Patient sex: F
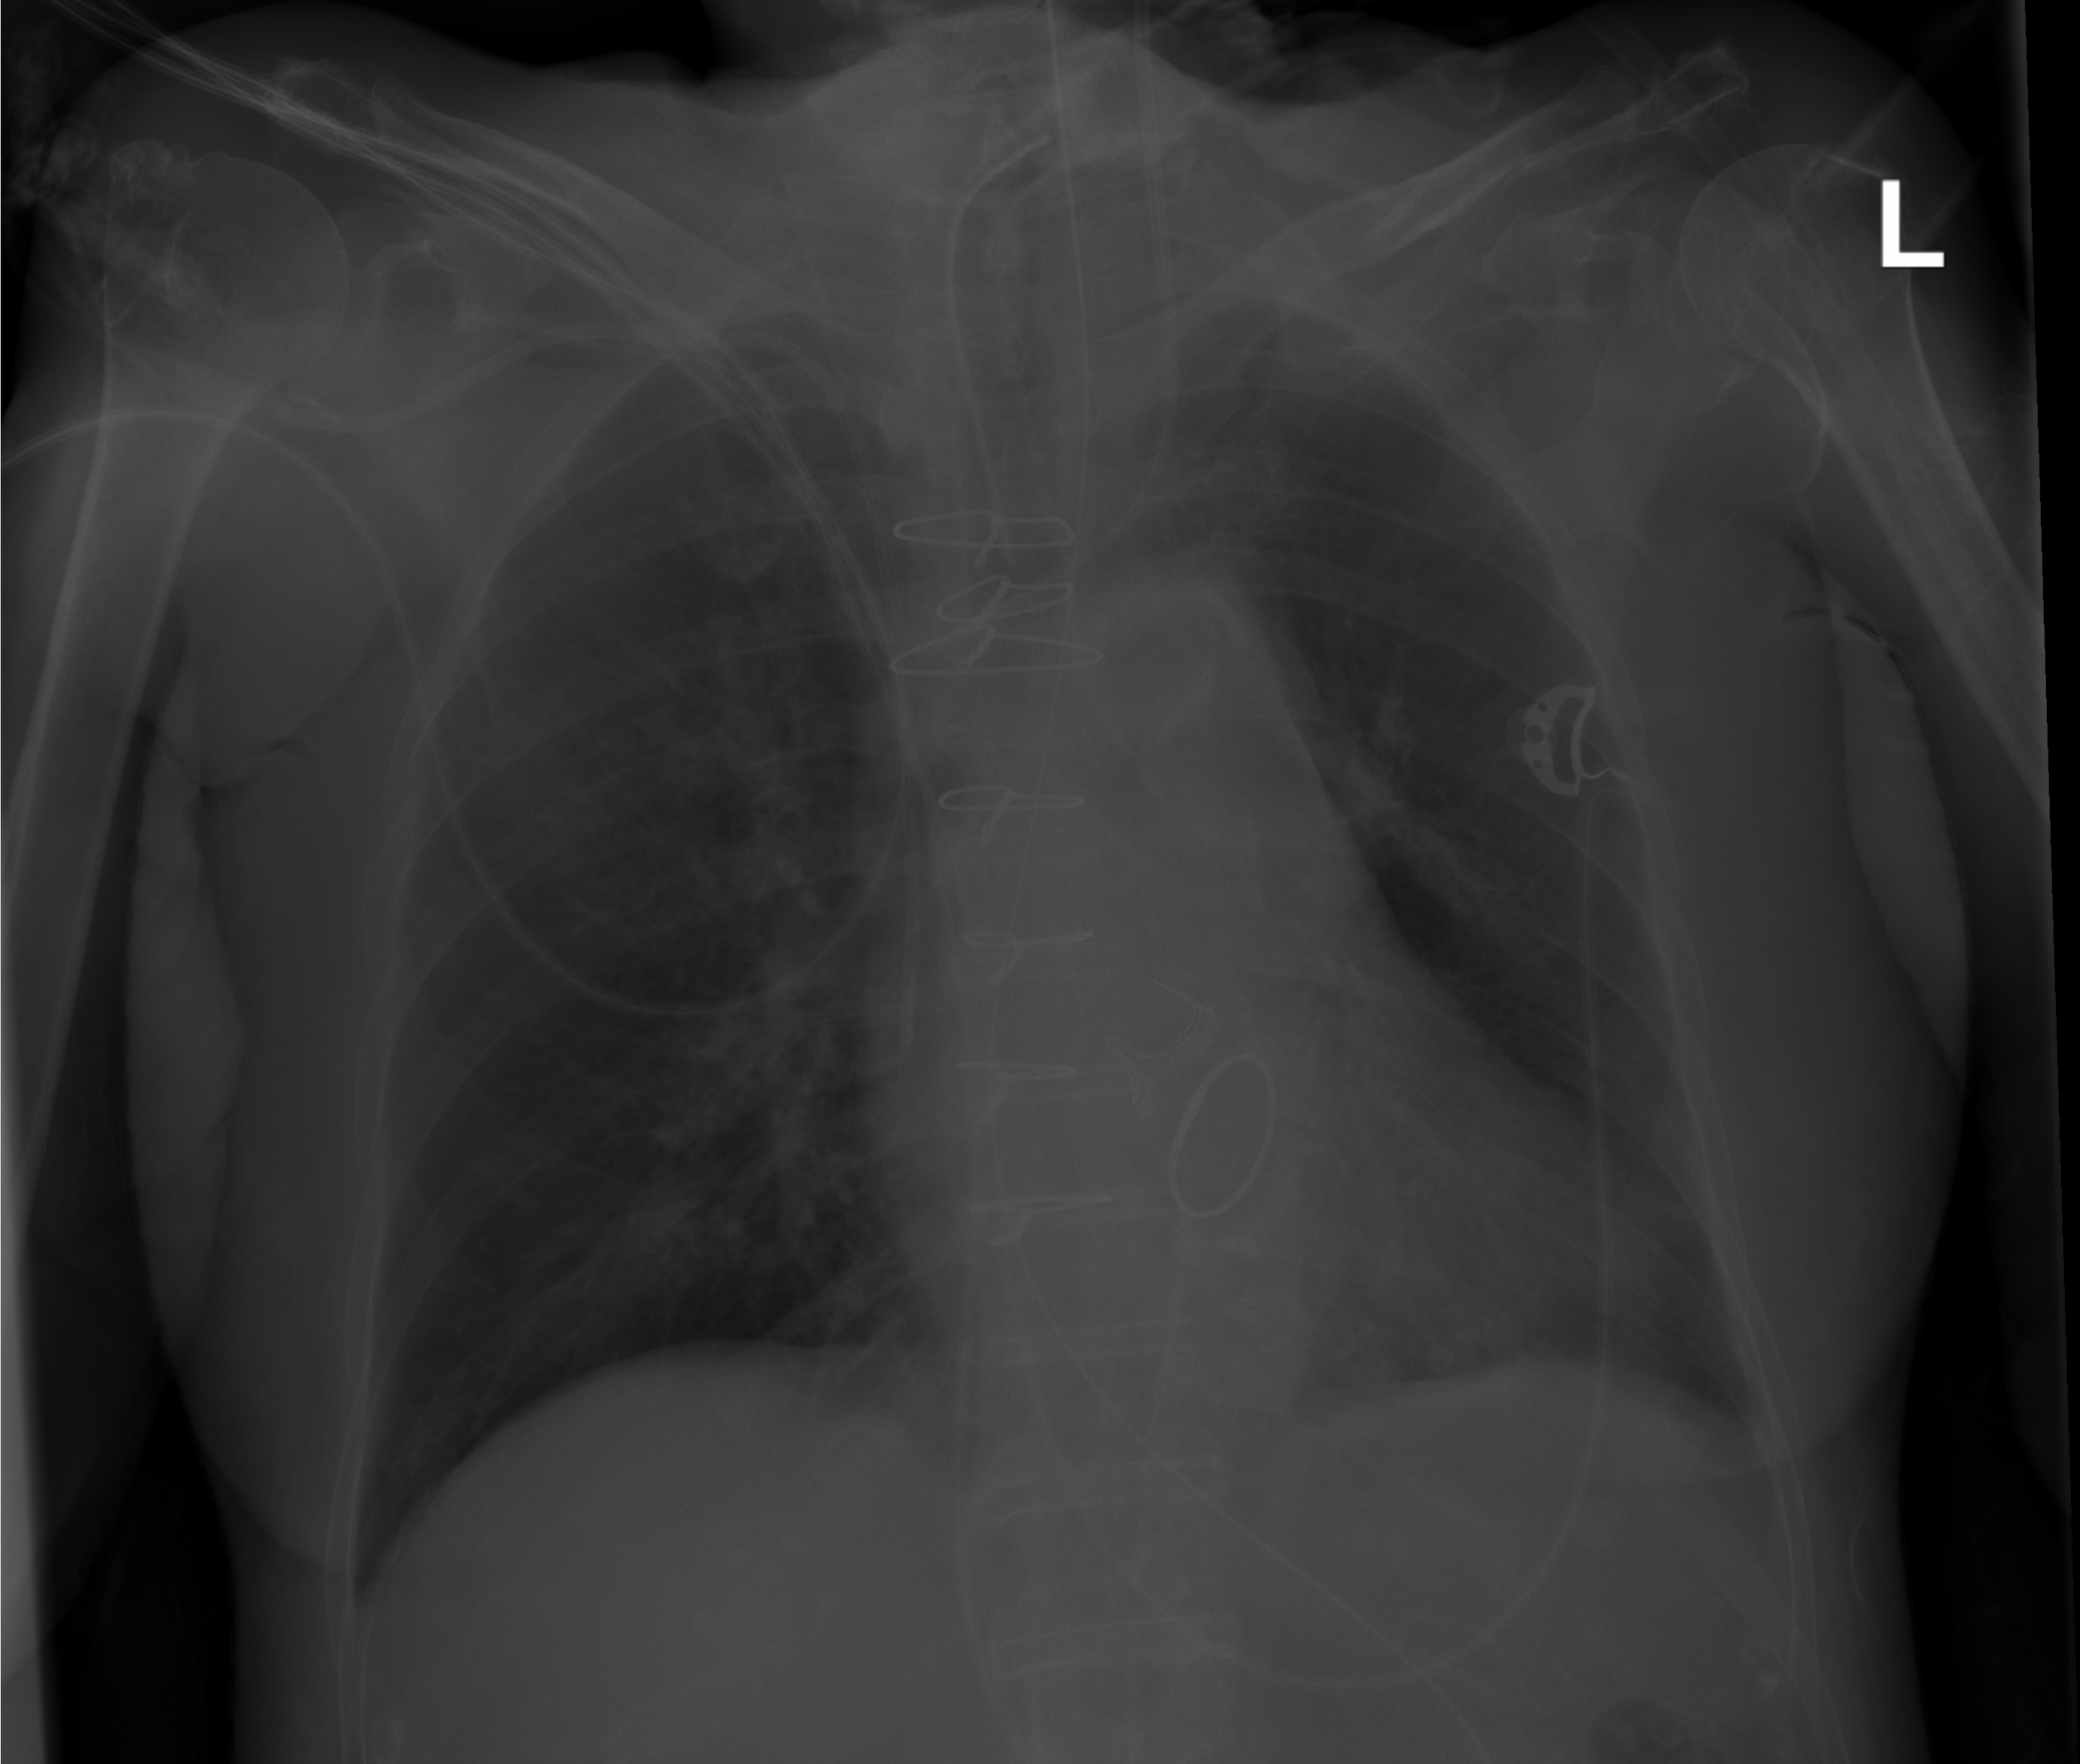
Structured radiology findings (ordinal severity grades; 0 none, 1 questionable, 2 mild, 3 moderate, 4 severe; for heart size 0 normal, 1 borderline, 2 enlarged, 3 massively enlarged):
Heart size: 0
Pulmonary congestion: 0
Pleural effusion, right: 0
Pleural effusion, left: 0
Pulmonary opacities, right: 1
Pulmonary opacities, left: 0
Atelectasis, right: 0
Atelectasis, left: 0